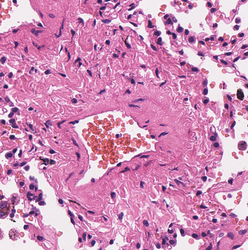
Tumor epithelial tissue: no
Tumor-associated stroma tissue: yes
Normal tissue: no